Question: So my view look like this from lowest view
[L] UIView -> [K] view -> [M] view

Since [K] is under [M] in some cases, when I do UIView hitTest: check on [L], it always returns [M] view.
Is there any way to get the lowest subview from hitTest: ?
Thanks.
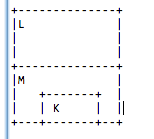
Answer: I hope I understood your question:
You have the following view hierarchy and is covered by
'''
+ Root View
| - View 1
| - View 2
'''
Then you perform '-[UIView hitTest:withEvent:]' on the knowing the point lies inside as well as inside But this method returns because it is on the top.
If you want to get instead you can use the following:
'''
@implementation UIView (ExtendedHitTest)
- (UIView *)extendedHitTest:(CGPoint)point withEvent:(UIEvent *)event
{
__block UIView *result;
NSArray *hitTestSiblings = [self hitTest:point withEvent:event].superview.subviews;
[hitTestSiblings enumerateObjectsUsingBlock:^(UIView *view, NSUInteger idx, BOOL *stop) {
if ([view pointInside:[self convertPoint:point toView:view] withEvent:event]) {
result = view;
*stop = YES;
}
}];
return result;
}
@end
'''
With 'anUIView.superview.subviews' you get all the siblings of 'anUIView' with the topmost view as the last object--this means you'd first encounter and then